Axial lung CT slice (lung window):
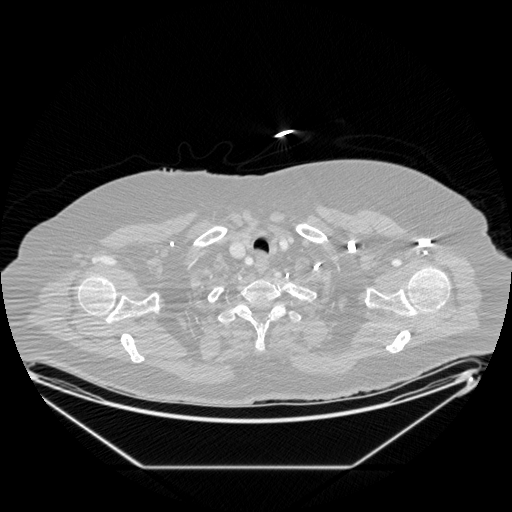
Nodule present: no